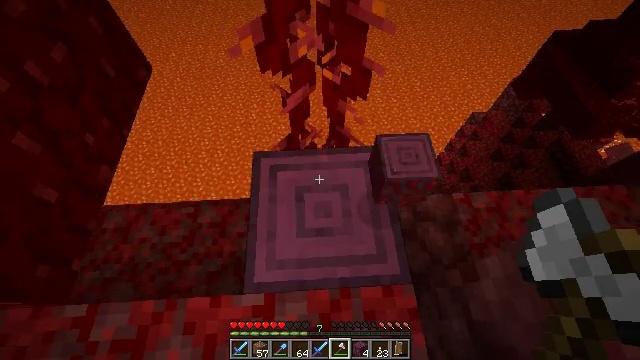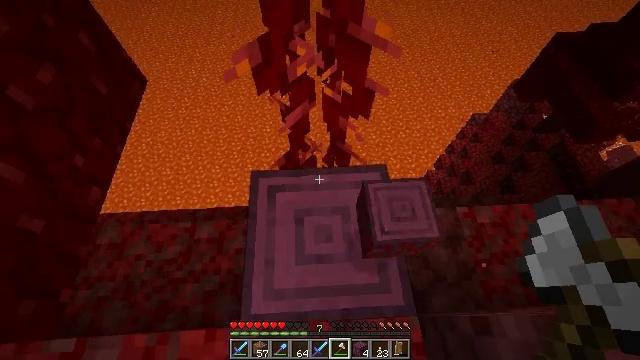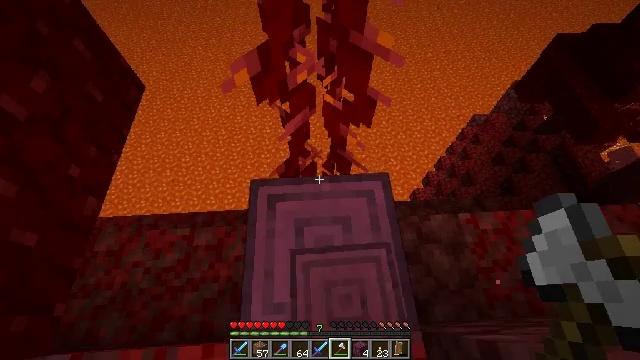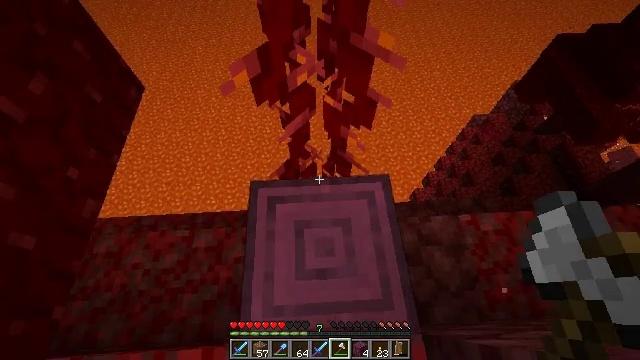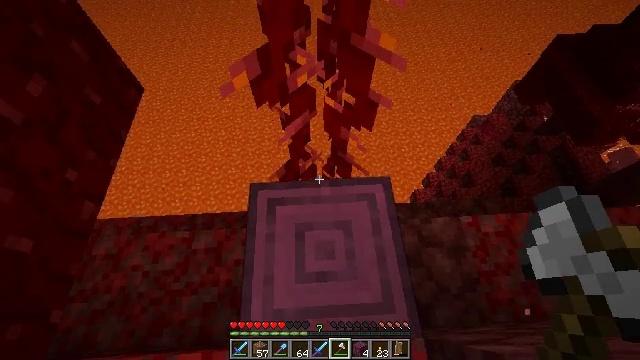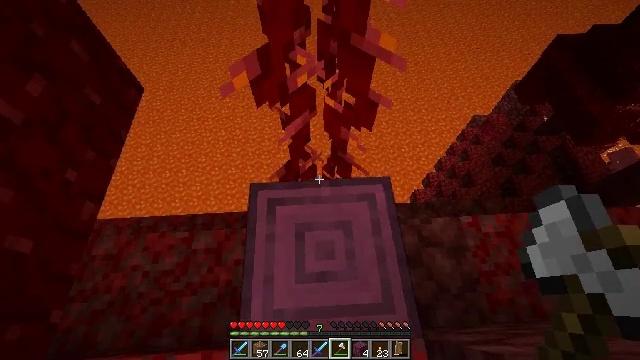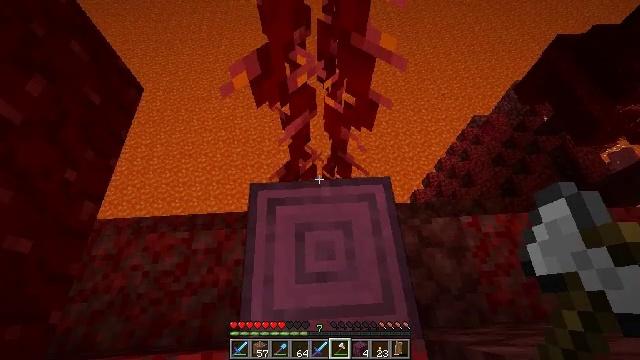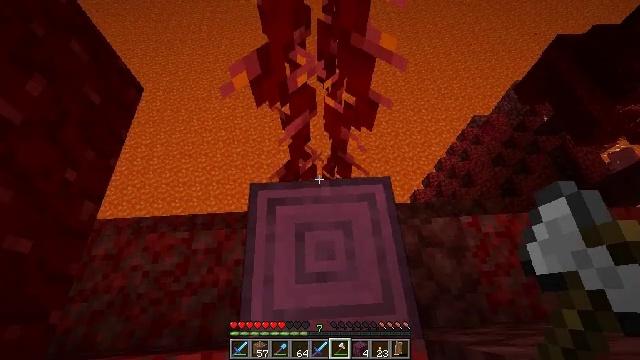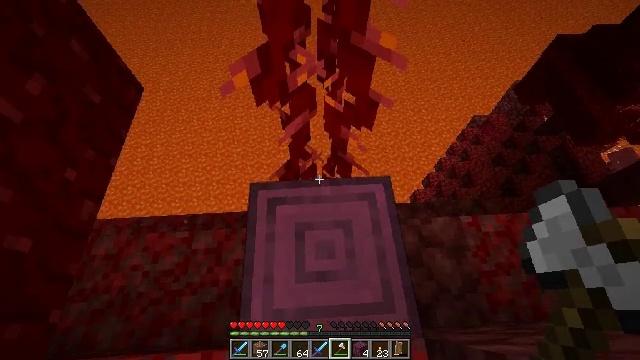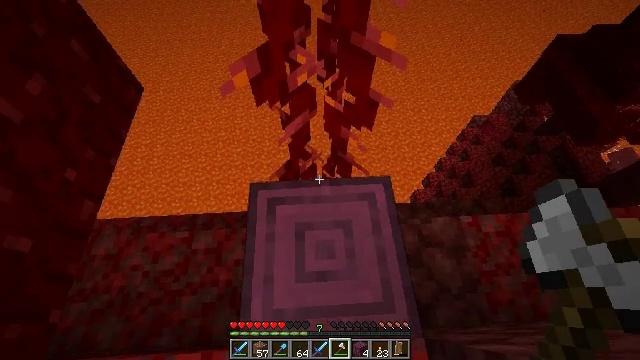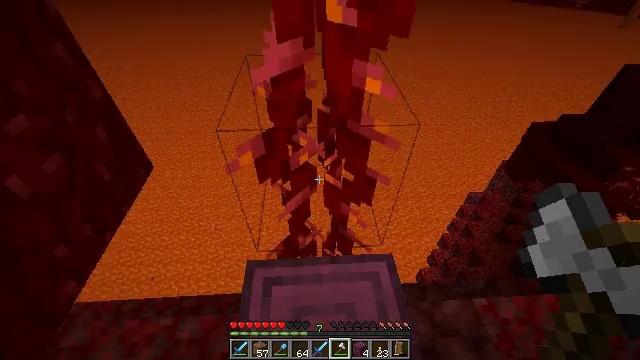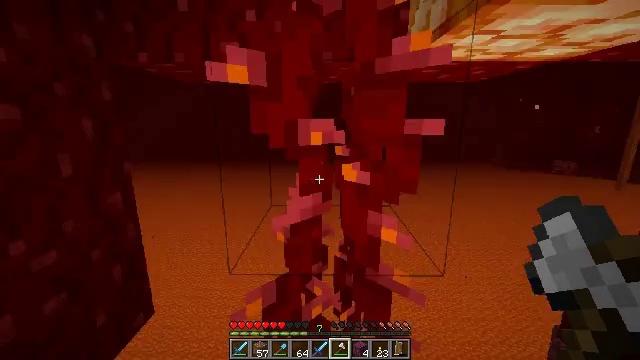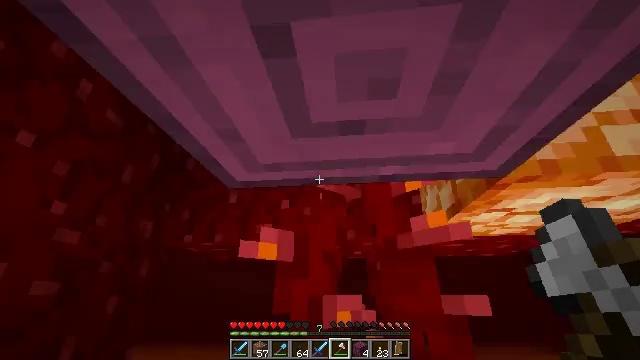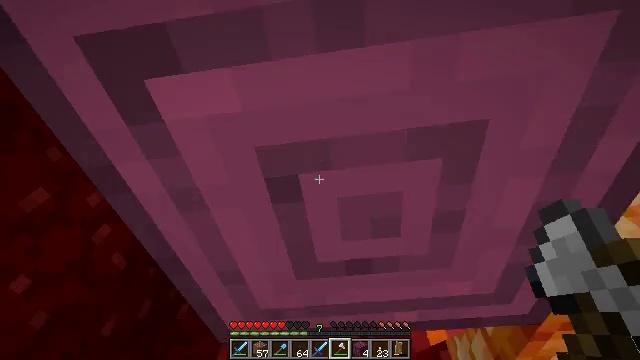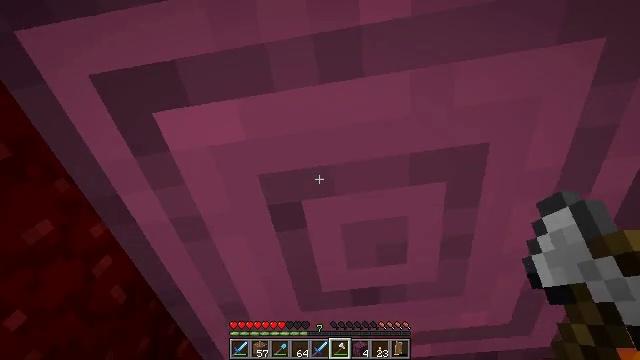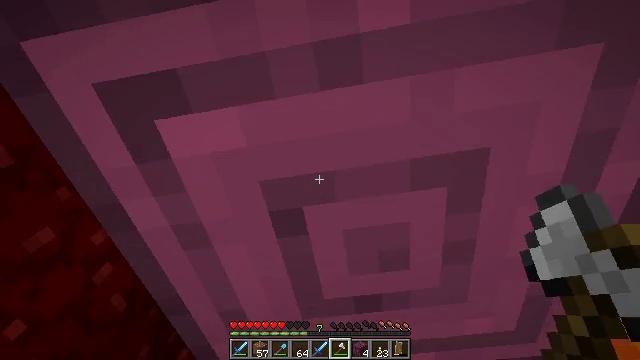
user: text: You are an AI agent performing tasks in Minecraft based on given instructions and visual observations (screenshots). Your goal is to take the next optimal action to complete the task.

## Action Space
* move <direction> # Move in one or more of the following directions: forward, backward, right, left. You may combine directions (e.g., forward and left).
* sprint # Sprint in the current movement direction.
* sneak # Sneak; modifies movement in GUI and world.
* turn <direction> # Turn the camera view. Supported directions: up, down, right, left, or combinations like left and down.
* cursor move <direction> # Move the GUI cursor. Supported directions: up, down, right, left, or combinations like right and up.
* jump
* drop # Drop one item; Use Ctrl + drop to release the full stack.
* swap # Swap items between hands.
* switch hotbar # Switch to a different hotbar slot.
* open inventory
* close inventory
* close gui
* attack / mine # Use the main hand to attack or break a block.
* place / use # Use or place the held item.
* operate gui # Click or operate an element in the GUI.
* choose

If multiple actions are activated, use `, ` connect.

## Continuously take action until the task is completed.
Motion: motion action
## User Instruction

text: Gather crimson stem from a crimson forest.
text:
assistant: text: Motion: no_op
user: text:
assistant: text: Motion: no_op
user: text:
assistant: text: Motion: no_op
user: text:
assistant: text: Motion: no_op
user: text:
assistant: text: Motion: no_op
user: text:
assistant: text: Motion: no_op
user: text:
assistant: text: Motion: no_op
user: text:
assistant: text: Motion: no_op
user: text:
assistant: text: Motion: no_op
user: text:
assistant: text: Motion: turn up
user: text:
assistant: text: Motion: turn left and up
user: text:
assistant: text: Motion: turn left and up
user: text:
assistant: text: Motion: turn left and up
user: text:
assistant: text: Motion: turn left and up
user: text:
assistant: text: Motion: turn up
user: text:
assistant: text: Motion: no_op
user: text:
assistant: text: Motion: no_op
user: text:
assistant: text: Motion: no_op
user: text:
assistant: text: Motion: no_op
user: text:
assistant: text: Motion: attack / mine
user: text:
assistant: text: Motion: attack / mine
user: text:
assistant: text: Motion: attack / mine
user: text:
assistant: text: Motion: attack / mine
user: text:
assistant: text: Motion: attack / mine
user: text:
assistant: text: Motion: attack / mine
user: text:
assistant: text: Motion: attack / mine
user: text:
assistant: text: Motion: turn up, attack / mine
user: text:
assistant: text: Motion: turn up, attack / mine
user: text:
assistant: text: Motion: attack / mine
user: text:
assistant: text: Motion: attack / mine